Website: apple
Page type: account-selection
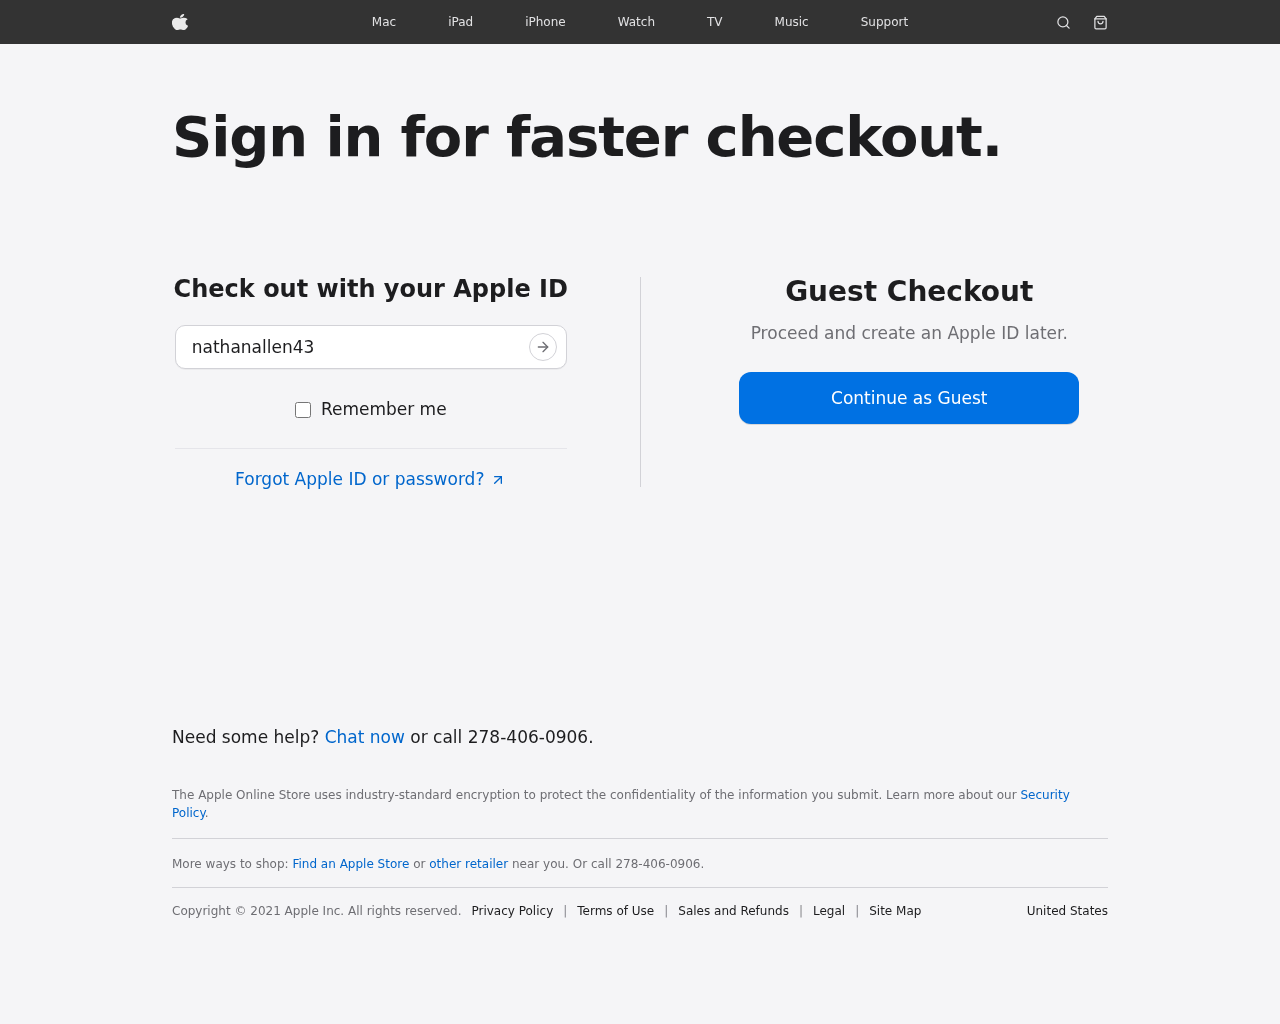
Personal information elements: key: PII_LOGIN_USERNAME
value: nathanallen43